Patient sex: F
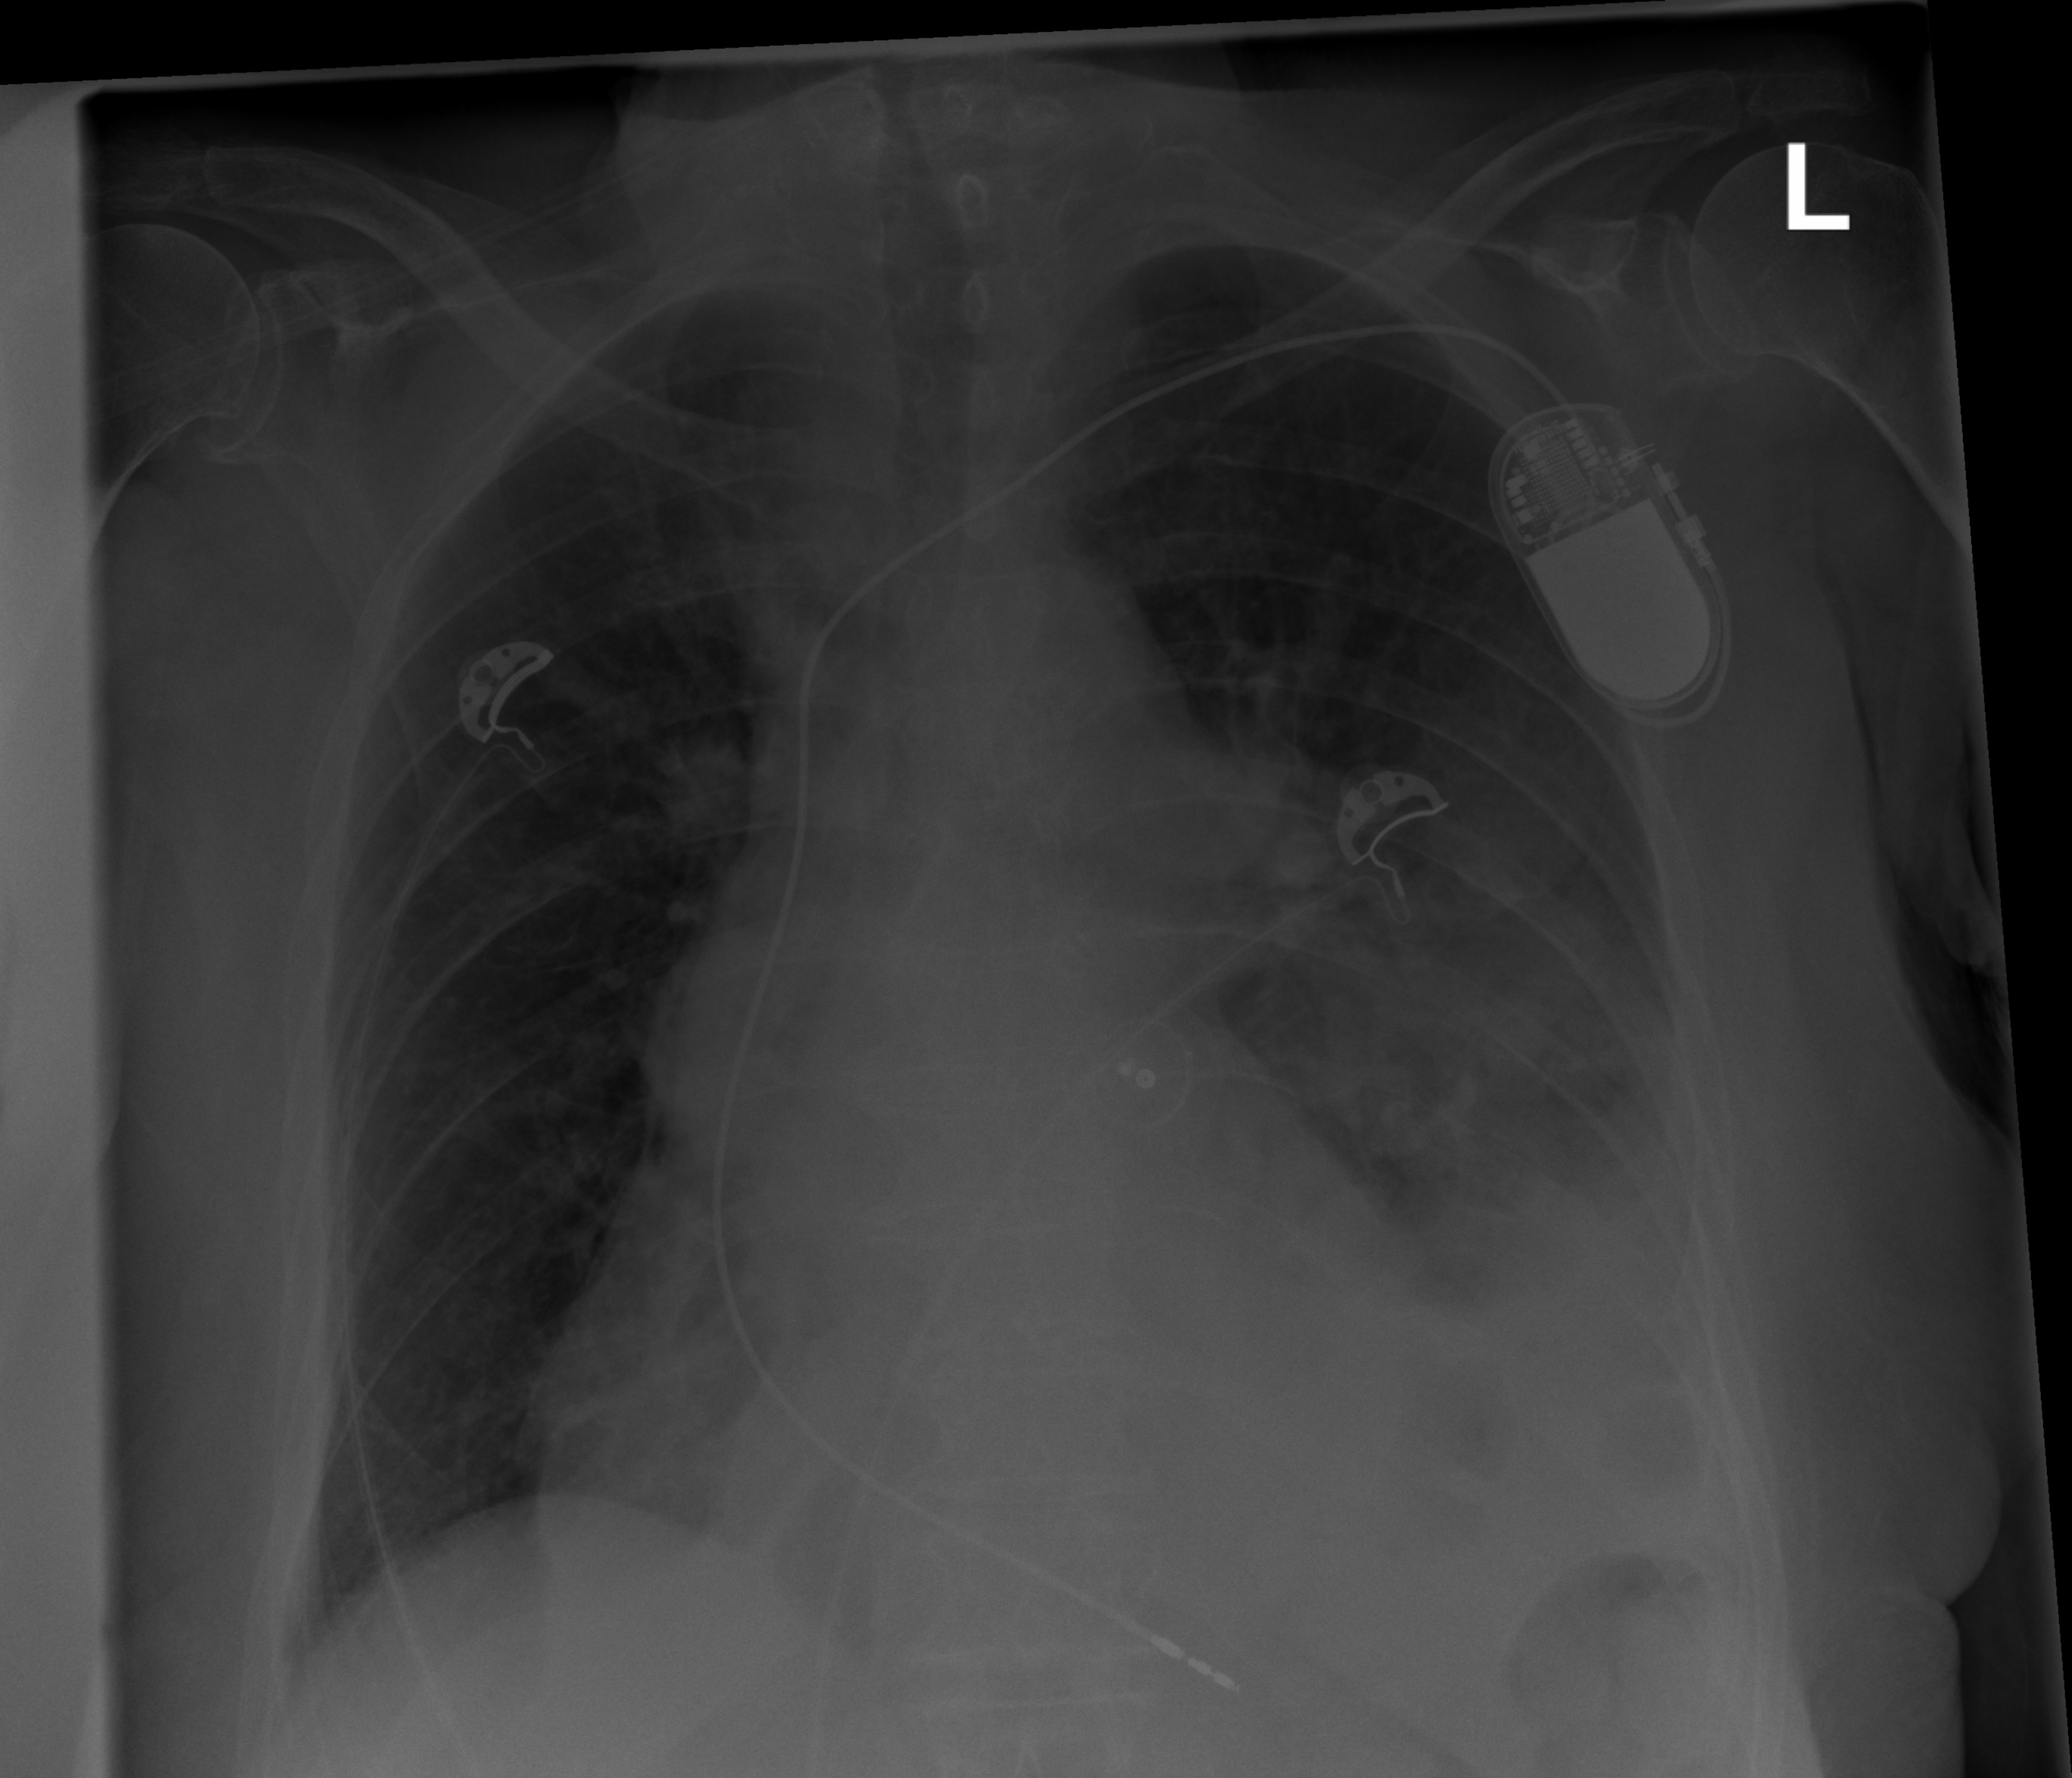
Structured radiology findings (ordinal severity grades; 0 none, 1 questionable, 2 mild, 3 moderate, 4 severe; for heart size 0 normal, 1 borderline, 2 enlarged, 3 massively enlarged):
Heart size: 2
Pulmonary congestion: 0
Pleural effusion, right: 0
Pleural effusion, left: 2
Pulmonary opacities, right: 0
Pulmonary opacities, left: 0
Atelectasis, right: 0
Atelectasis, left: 0